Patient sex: M
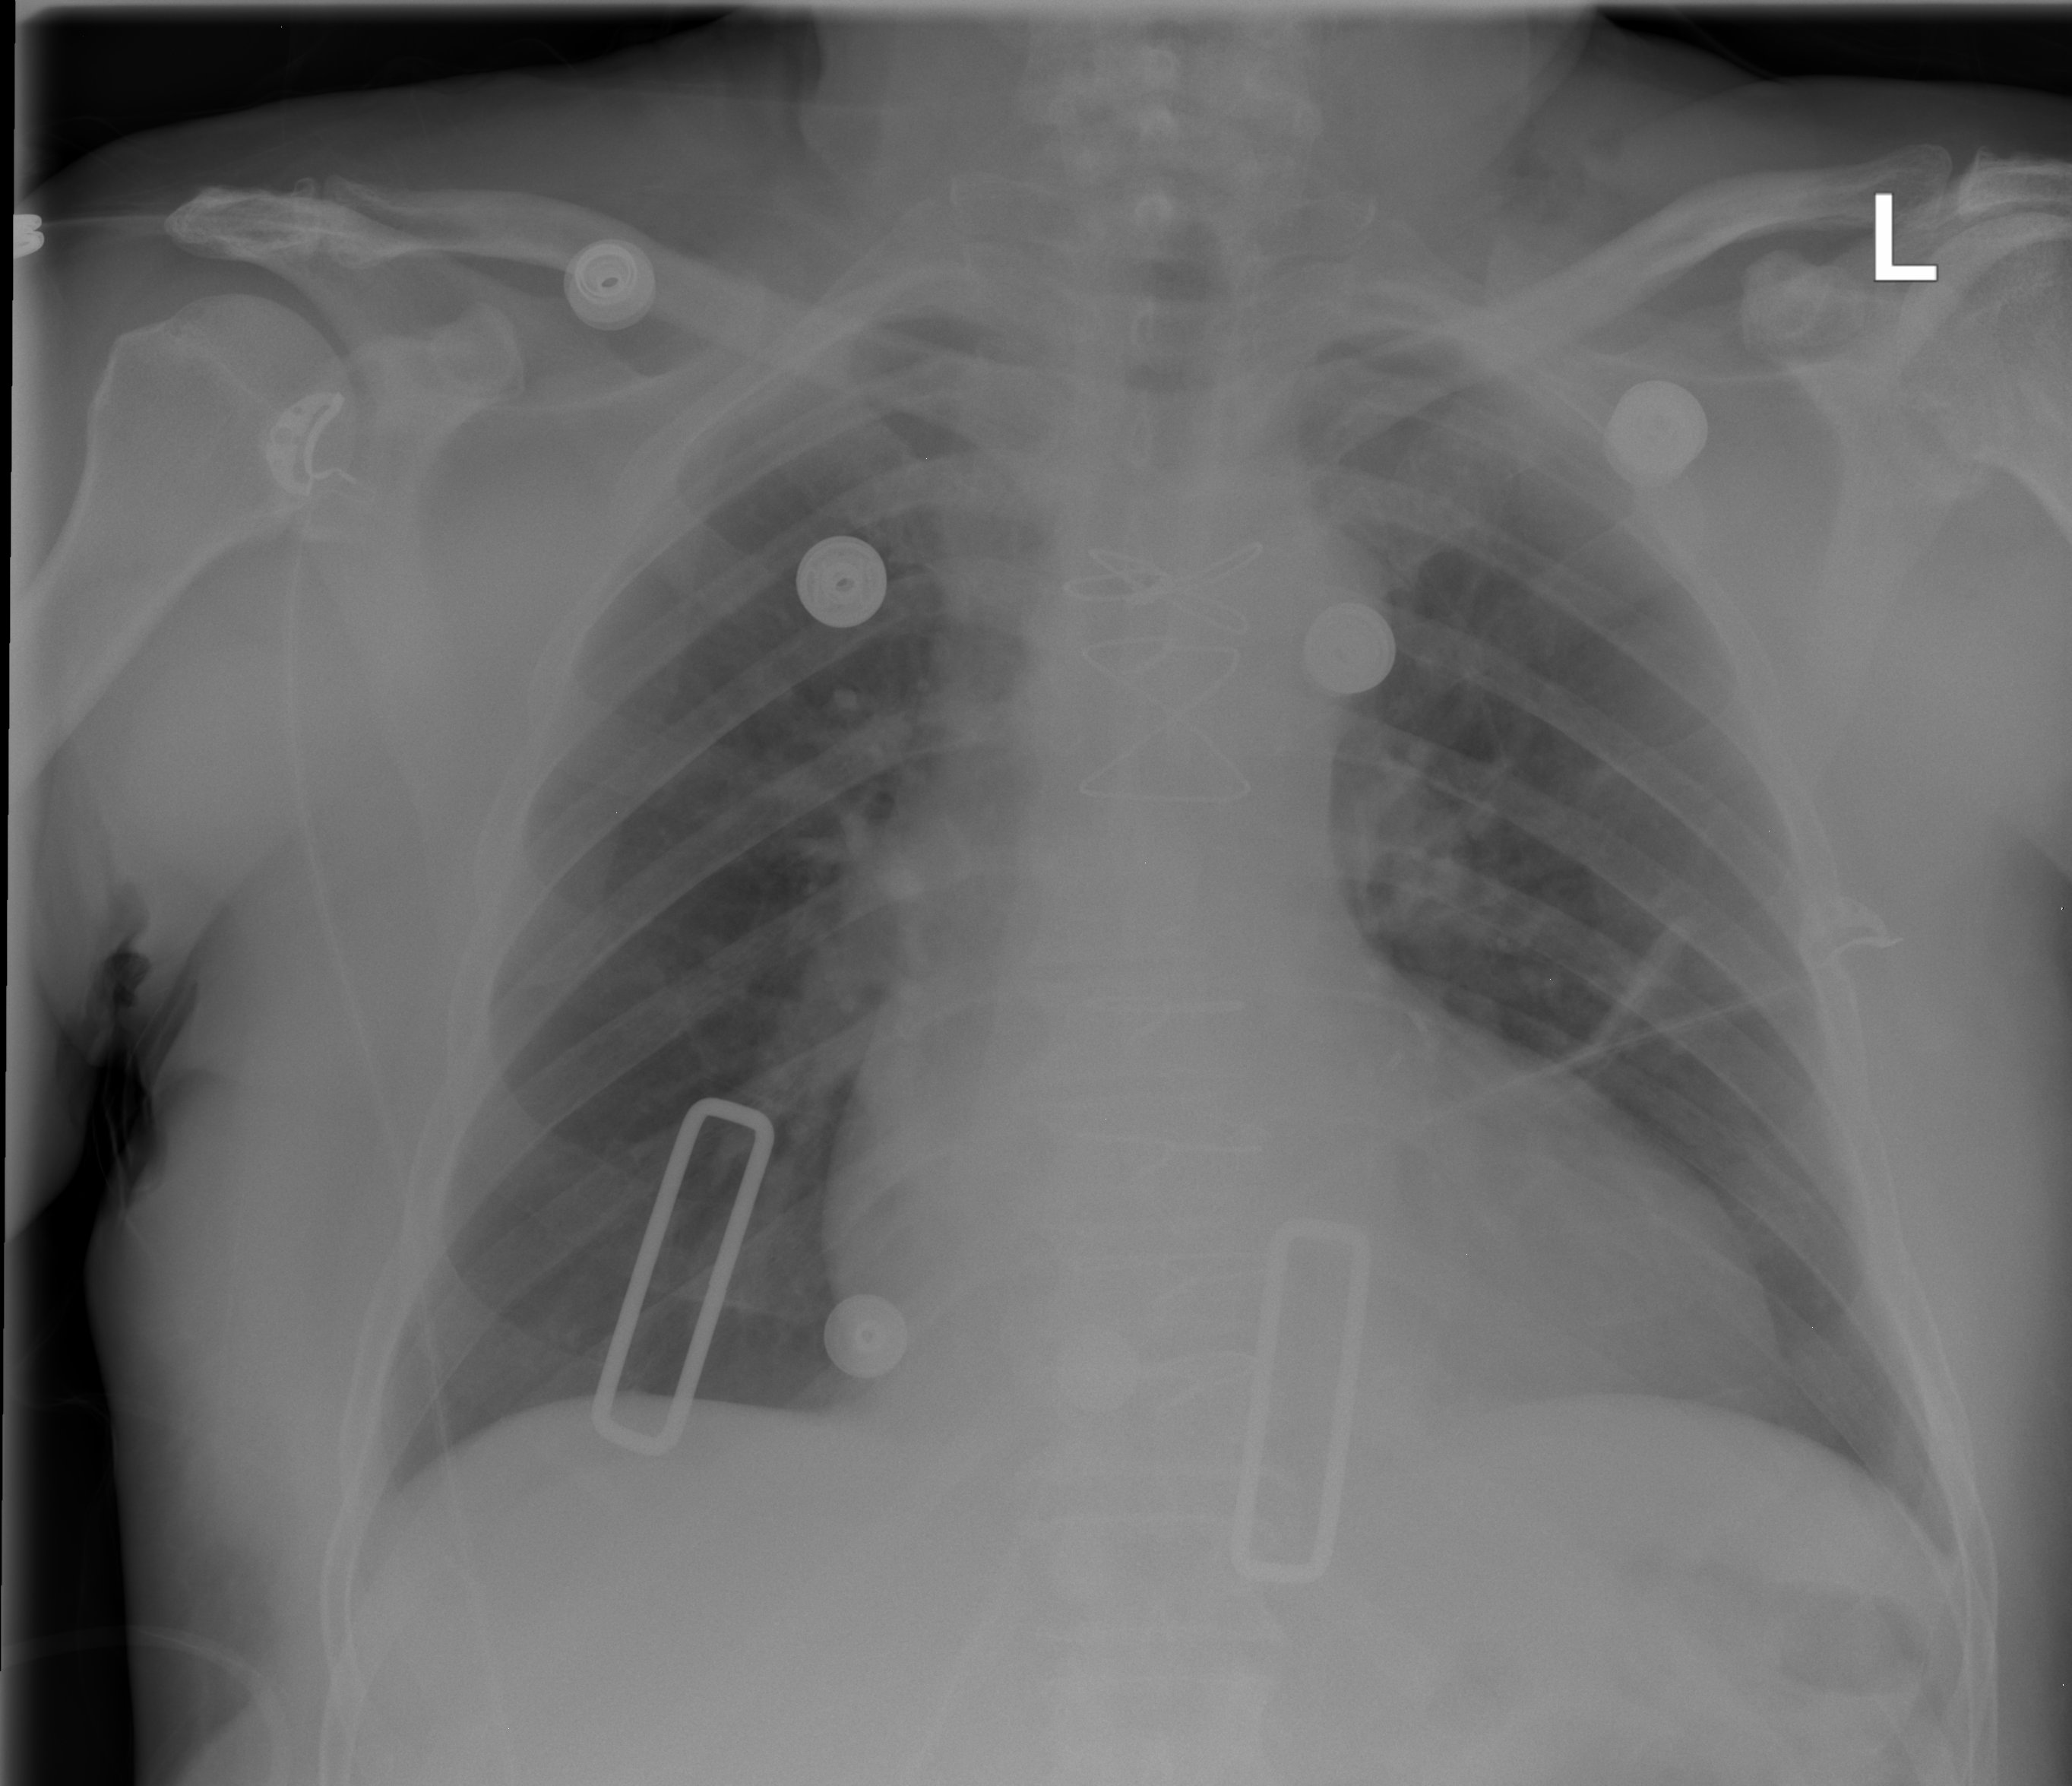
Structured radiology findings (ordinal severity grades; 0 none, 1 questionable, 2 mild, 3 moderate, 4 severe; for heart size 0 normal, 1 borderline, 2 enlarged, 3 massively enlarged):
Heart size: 0
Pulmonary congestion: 1
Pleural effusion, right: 0
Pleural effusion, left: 0
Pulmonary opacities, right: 0
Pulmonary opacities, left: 0
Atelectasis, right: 2
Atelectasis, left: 2